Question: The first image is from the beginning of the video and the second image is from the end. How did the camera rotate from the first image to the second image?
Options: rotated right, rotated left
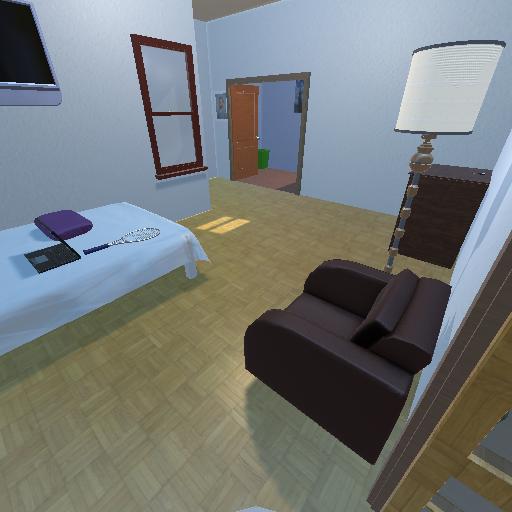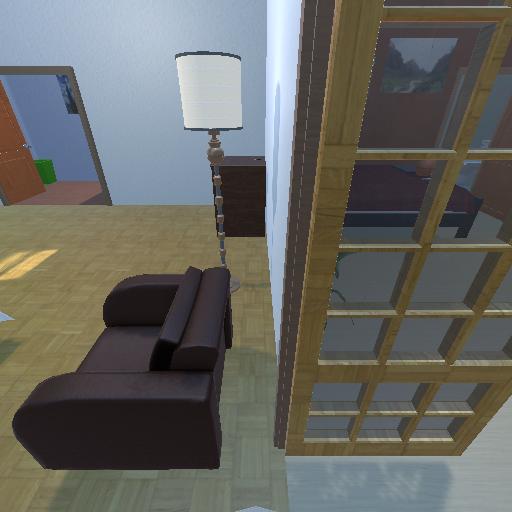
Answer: rotated right